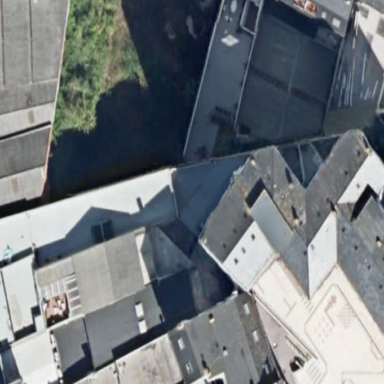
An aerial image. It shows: Warehouse building.